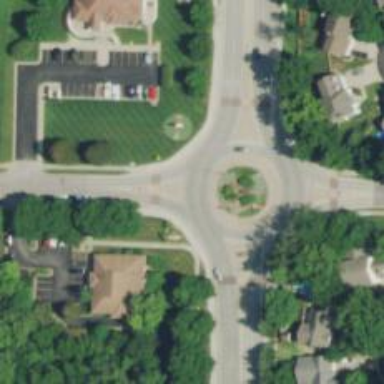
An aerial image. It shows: Secondary road leading to roundabout.